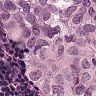
Metastatic tissue present: yes